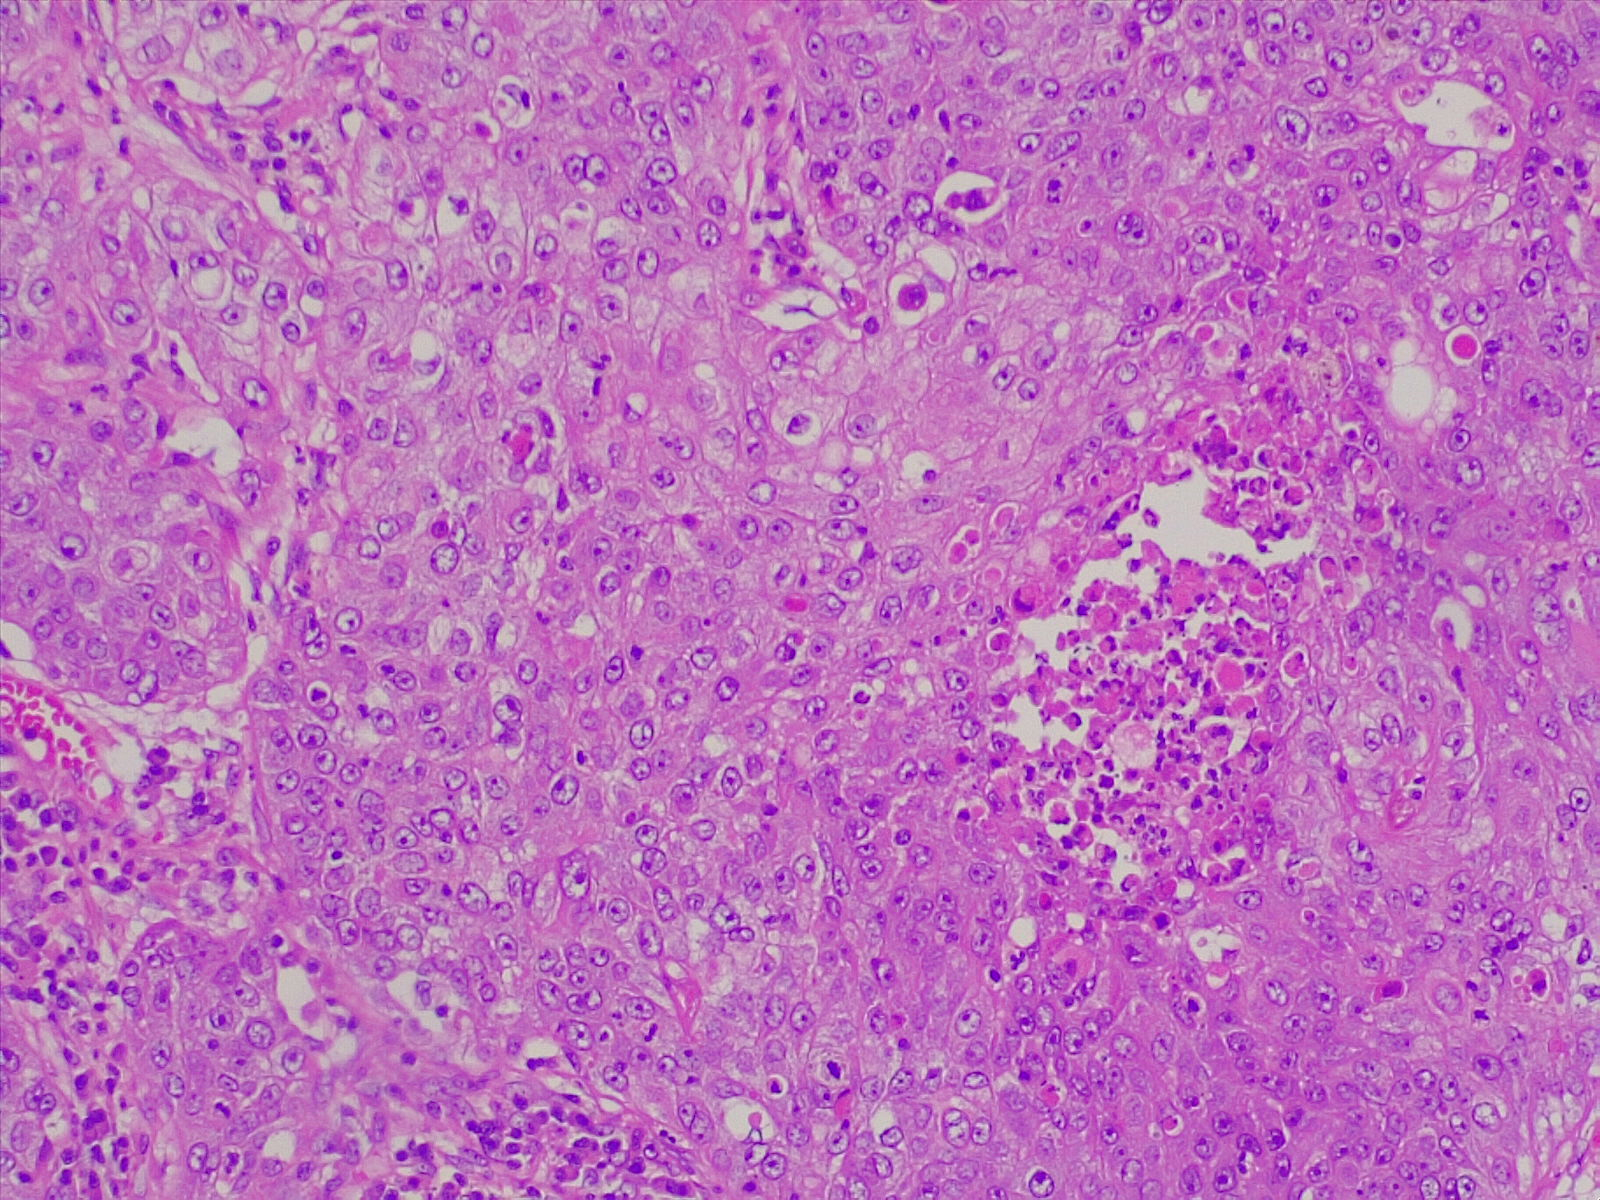
Label: lung squamous cell carcinoma, poorly differentiated